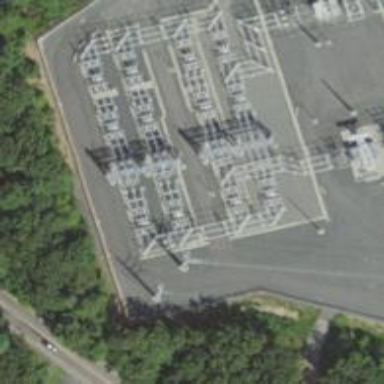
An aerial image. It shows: Switch for power supply.